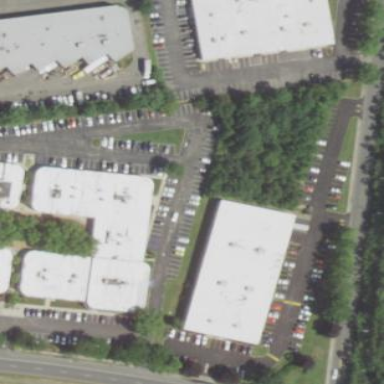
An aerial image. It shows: Commercial building.